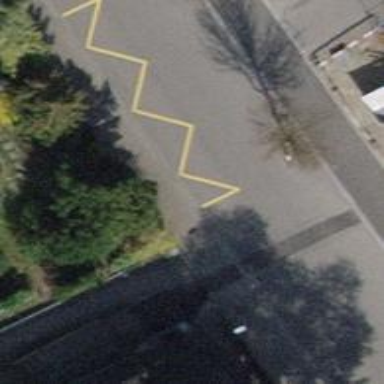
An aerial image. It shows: Bus stop with platform for public transport.